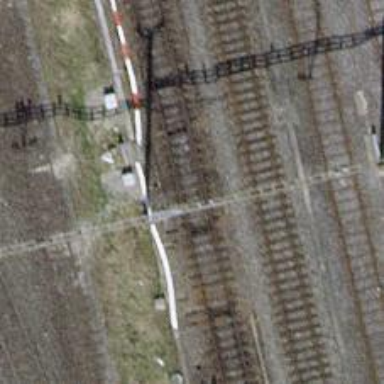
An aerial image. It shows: Railway switch.